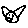
Label: cat